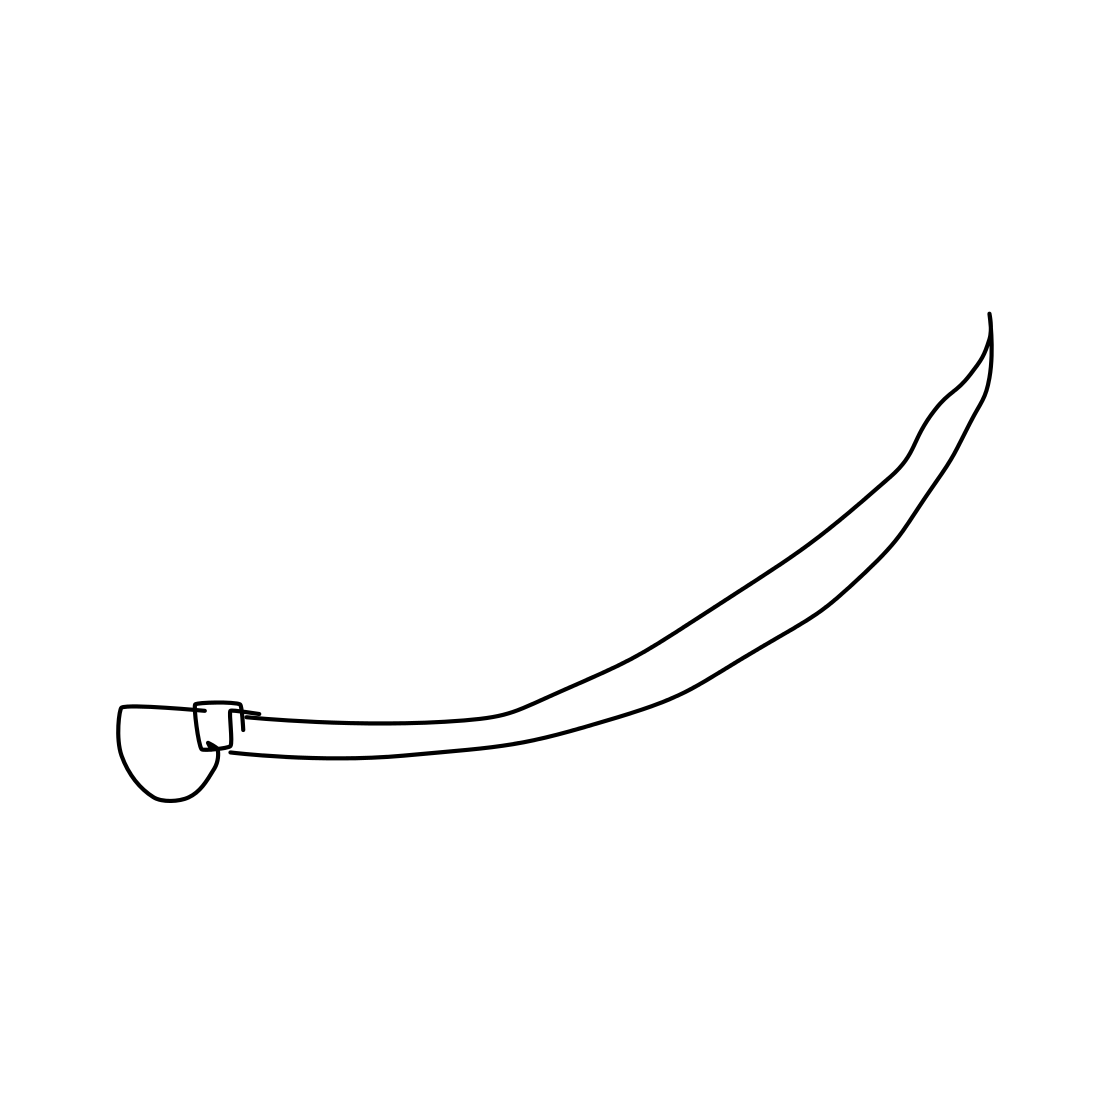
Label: sword